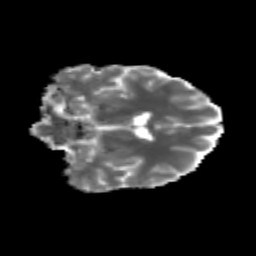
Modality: MD
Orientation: coronal
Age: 25
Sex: female
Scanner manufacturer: siemens
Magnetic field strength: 3 T
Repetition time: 3.5 s
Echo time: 0.125 s